【题型】解答题　【知识点】立体几何　【难度】easy
如图, 在四棱锥 $P-ABCD$ 中, 底面 $ABCD$ 是边长为 2 的正方形, 且 $CB \perp BP$, $CD \perp DP$, $PA=2$, 点 $E$, $F$ 分别为 $PB$, $PD$ 的中点.

(1) 求证: $PA \perp$ 平面 $ABCD$;

(2) 求点 $P$ 到平面 $AEF$ 的距离.
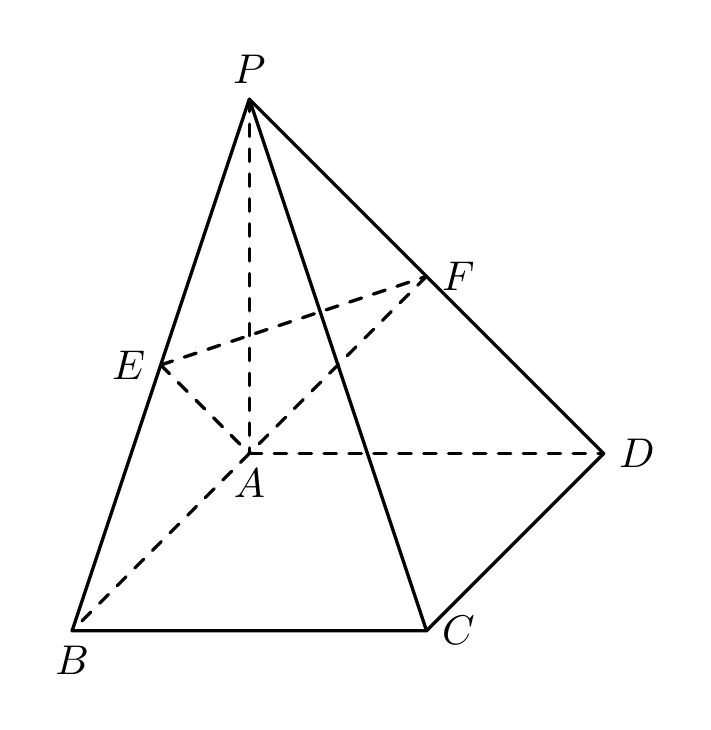
【解答】
【分析】(1)推导出 $AB \perp BC$, $CD \perp AD$, 从而 $BC \perp$ 平面 $PAB$, $CD \perp$ 平面 $PAD$, 进而 $PA \perp BC$, $PA \perp CD$, 由此能证明 $PA \perp$ 平面 $ABCD$.

(2) 以点 $A$ 为坐标原点, $AB$ 所在直线为 $x$ 轴, $AD$ 所在直线为 $y$ 轴, $AP$ 所在直线为 $z$ 轴, 建立空间直角坐标系, 利用向量法能求出点 $P$ 到平面 $AEF$ 的距离.

【解答】解: (1) 证明: 在四棱锥 $P-ABCD$ 中, 底面 $ABCD$ 是边长为 2 的正方形, 且 $CB \perp BP$, $CD \perp DP$,

$\therefore AB \perp BC$, $CD \perp AD$,

$\because AB \cap PB = B$, $AD \cap PD = D$,

$\therefore BC \perp$ 平面 $PAB$, $CD \perp$ 平面 $PAD$,

$\therefore PA \perp BC$, $PA \perp CD$,

$\because BC \cap CD = C$, $\therefore PA \perp$ 平面 $ABCD$.

(2) 以点 $A$ 为坐标原点, $AB$ 所在直线为 $x$ 轴, $AD$ 所在直线为 $y$ 轴, $AP$ 所在直线为 $z$ 轴, 建立空间直角坐标系,

$\because PA=2$, 点 $E$, $F$ 分别为 $PB$, $PD$ 的中点,

$\therefore P(0,0,2)$, $A(0,0,0)$, $E(1,0,1)$, $F(0,1,1)$,

$\overrightarrow{AE}=(1,0,1)$, $\overrightarrow{AF}=(0,1,1)$, $\overrightarrow{AP}=(0,0,2)$,

设平面 $AEF$ 的法向量为 $\vec{n}=(x, y, z)$,

则 $\begin{cases} \vec{n} \cdot \overrightarrow{AE} = x+z=0 \\ \vec{n} \cdot \overrightarrow{AF} = y+z=0 \end{cases}$, 取 $x=1$, 得 $\vec{n}=(1, 1, -1)$,

$\therefore$ 点 $P$ 到平面 $AEF$ 的距离为:

$d = \frac{|\overrightarrow{AP} \cdot \vec{n}|}{|\vec{n}|} = \frac{2}{\sqrt{3}} = \frac{2\sqrt{3}}{3}$.